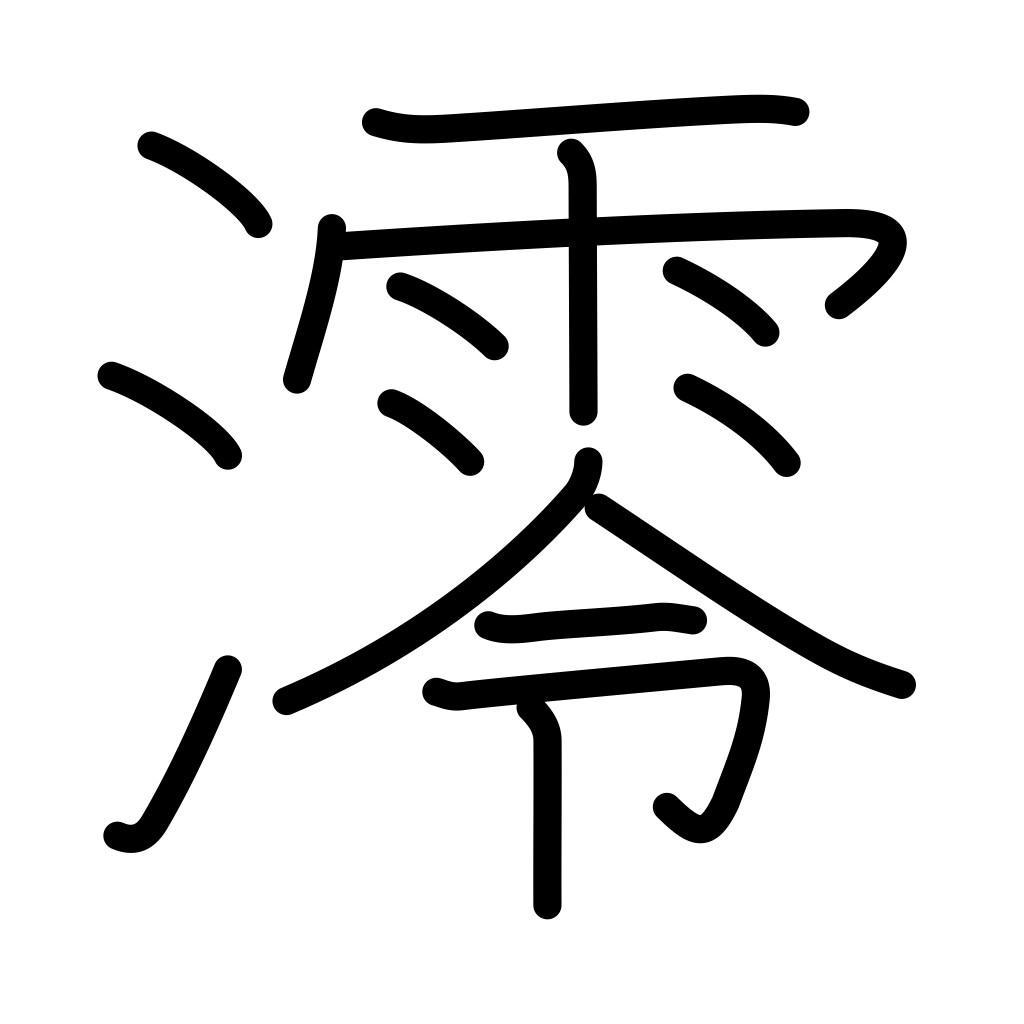
Meaning: water route, shipping channel